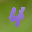
Label: 4